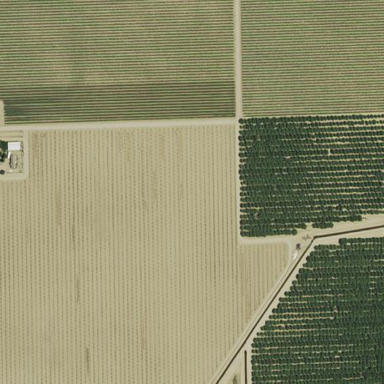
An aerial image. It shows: Orchard.